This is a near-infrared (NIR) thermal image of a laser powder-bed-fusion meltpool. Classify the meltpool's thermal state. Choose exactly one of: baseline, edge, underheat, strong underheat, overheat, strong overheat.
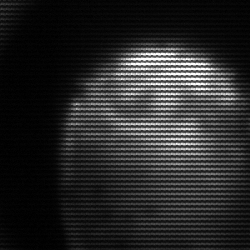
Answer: edge